Field crop: maize
Growth stage: 2
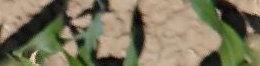
Species: maize